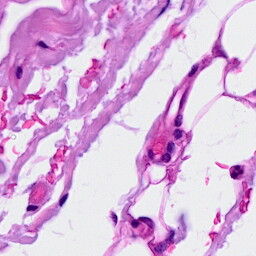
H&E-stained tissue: Breast